Interaction volume radius: 5 \u00c5
Interaction volume height: 15 \u00c5
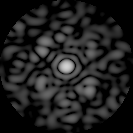
Disorder parameter: 0.7174